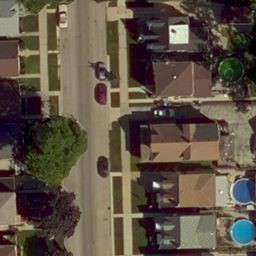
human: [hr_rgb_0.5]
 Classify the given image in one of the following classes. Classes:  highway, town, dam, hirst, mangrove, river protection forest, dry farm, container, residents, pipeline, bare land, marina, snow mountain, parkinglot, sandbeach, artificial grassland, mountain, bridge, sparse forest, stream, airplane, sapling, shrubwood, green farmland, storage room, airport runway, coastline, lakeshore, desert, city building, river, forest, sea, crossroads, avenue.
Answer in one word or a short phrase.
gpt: residents